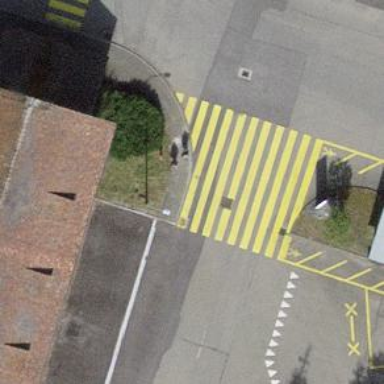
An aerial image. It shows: Zebra crossing on the road.